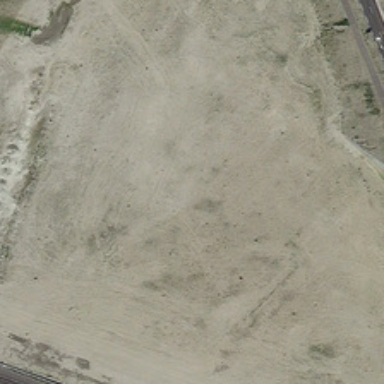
It is a piece of gray bareland .